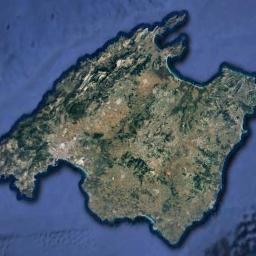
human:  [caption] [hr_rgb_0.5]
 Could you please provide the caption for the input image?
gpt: The land on the island is uneven .

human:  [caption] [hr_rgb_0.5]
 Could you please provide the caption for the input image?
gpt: The island with some vegetation is surrounded by light blue waters .

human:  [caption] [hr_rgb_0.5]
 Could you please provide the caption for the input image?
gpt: There are many trees on the island .

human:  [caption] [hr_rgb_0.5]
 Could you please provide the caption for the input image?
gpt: Irregularly shaped islands are surrounded by blue sea water, And the islands are green and yellow-brown .

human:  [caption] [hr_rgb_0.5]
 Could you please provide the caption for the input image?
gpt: There are some green land and bare land on the island .